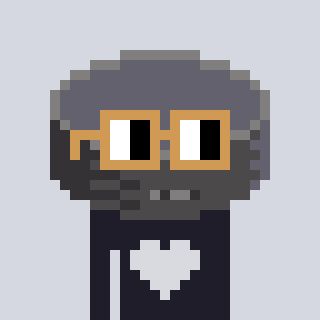
a pixel art character with square brown glasses, a hockey puck-shaped head and a grayscale-colored body on a cool background